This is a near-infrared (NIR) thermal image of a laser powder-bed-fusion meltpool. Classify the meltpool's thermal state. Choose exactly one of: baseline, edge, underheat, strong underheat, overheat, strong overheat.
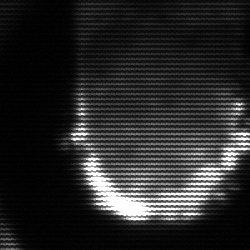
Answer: baseline